Field crop: tomato
Growth stage: 2
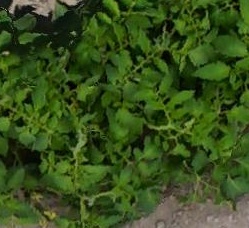
Species: tomato